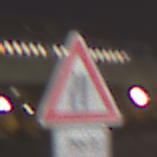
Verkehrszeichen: EinseitigVerengteFahrbahnLinks
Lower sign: LaengeEinerStrecke3
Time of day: Night
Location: Outdoor (Urban)
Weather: PartlyCloudy
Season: NotSpecified
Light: Artificial